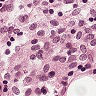
Metastatic tissue present: no